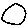
Label: moon